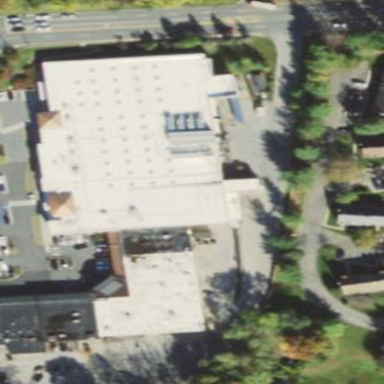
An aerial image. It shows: Supermarket located in building.